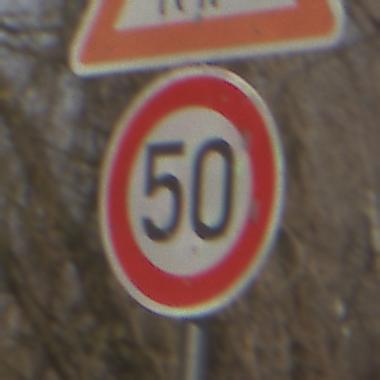
Verkehrszeichen: Geschwindigkeit50
Zusatzzeichen oben: ViehtriebLinks
Umgebung: Outdoor, Nature
Tageszeit: MorningAfternoon
Wetter: Clear
Licht: Natural
Jahreszeit: Winter
Kontrast: HighContrast